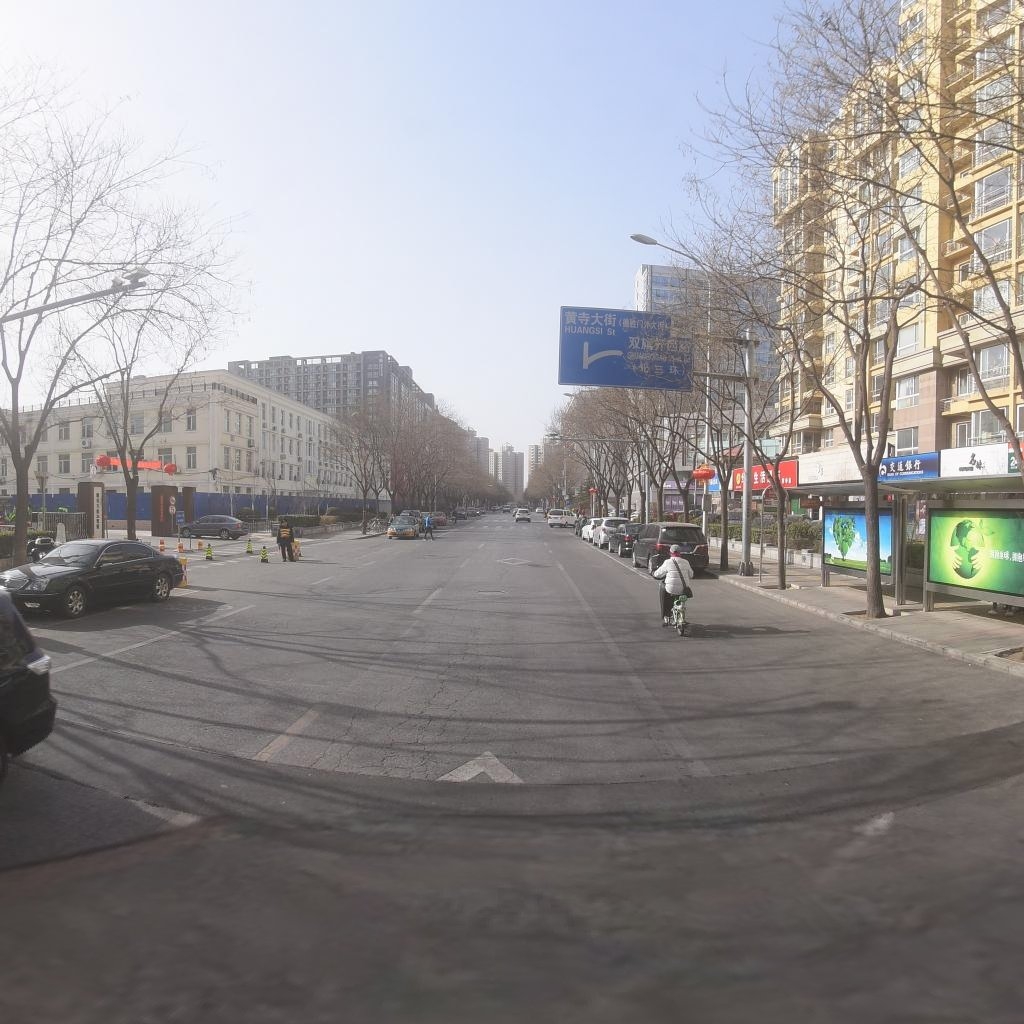
Region: Xicheng
Road damage annotations: manhole cover, alligator crack